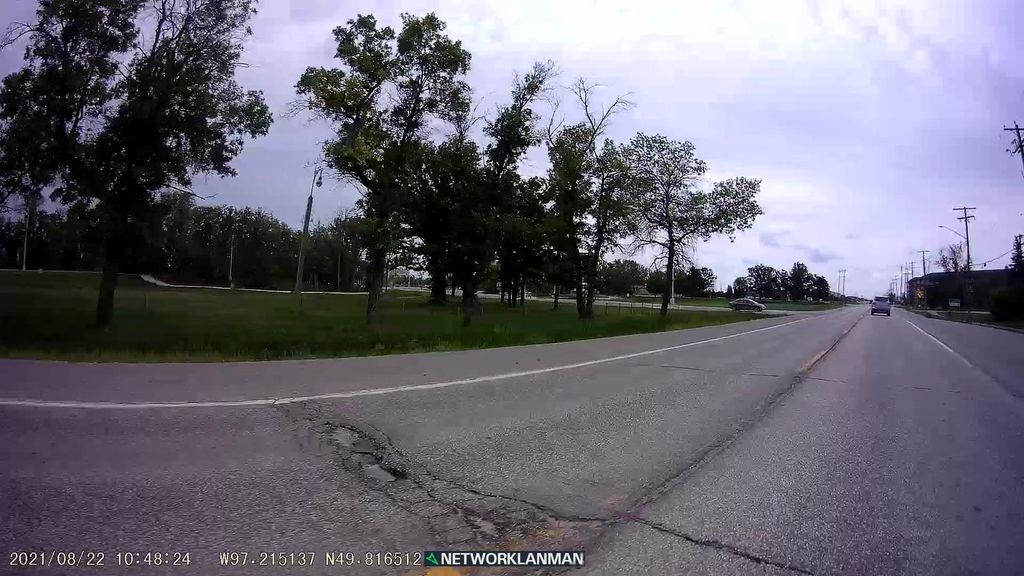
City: winnipeg